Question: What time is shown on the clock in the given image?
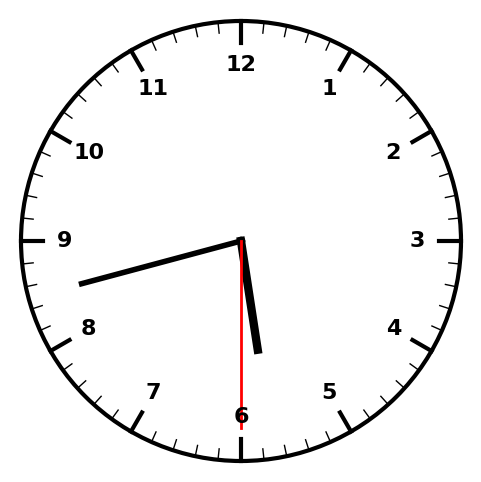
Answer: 05:42:30